Question: So I installed Drupal 8 beta earlier today, and once installed I got the following on localhost/drupal:

I decided to delete Drupal 8 and get the stable version, just incase this was the issue. Turns out I have it for the stable version also.
Could possibly be a apache2.conf issue? But I'm new to Drupal, and have no other problems with other sites not using the CMS.
Thank you for your time.
edit:
'''
handle($request) // Handle the response object. ->prepare($request)->send(); $kernel->terminate($request, $response); } catch (HttpExceptionInterface $e) { $response = new Response($e->getMessage(), $e->getStatusCode()); $response->prepare($request)->send(); } catch (Exception $e) { $message = 'If you have just changed code (for example deployed a new module or moved an existing one) read http://drupal.org/documentation/rebuild'; if (Settings::get('rebuild_access', FALSE)) { $rebuild_path = $GLOBALS['base_url'] . '/rebuild.php'; $message .= " or run the rebuild script"; } // Set the response code manually. Otherwise, this response will default to a // 200. http_response_code(500); print $message; throw $e; }
'''
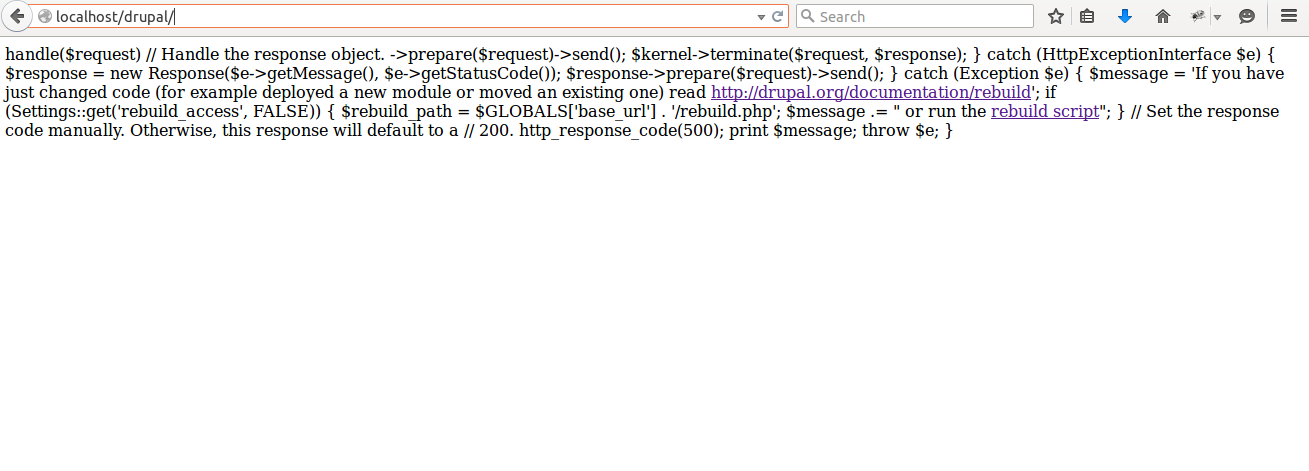
Answer: Try looking in your http.conf file located at: '/private/etc/apache2'
ensure that '#LoadModule php5_module libexec/apache2/libphp5.so' is uncommented.